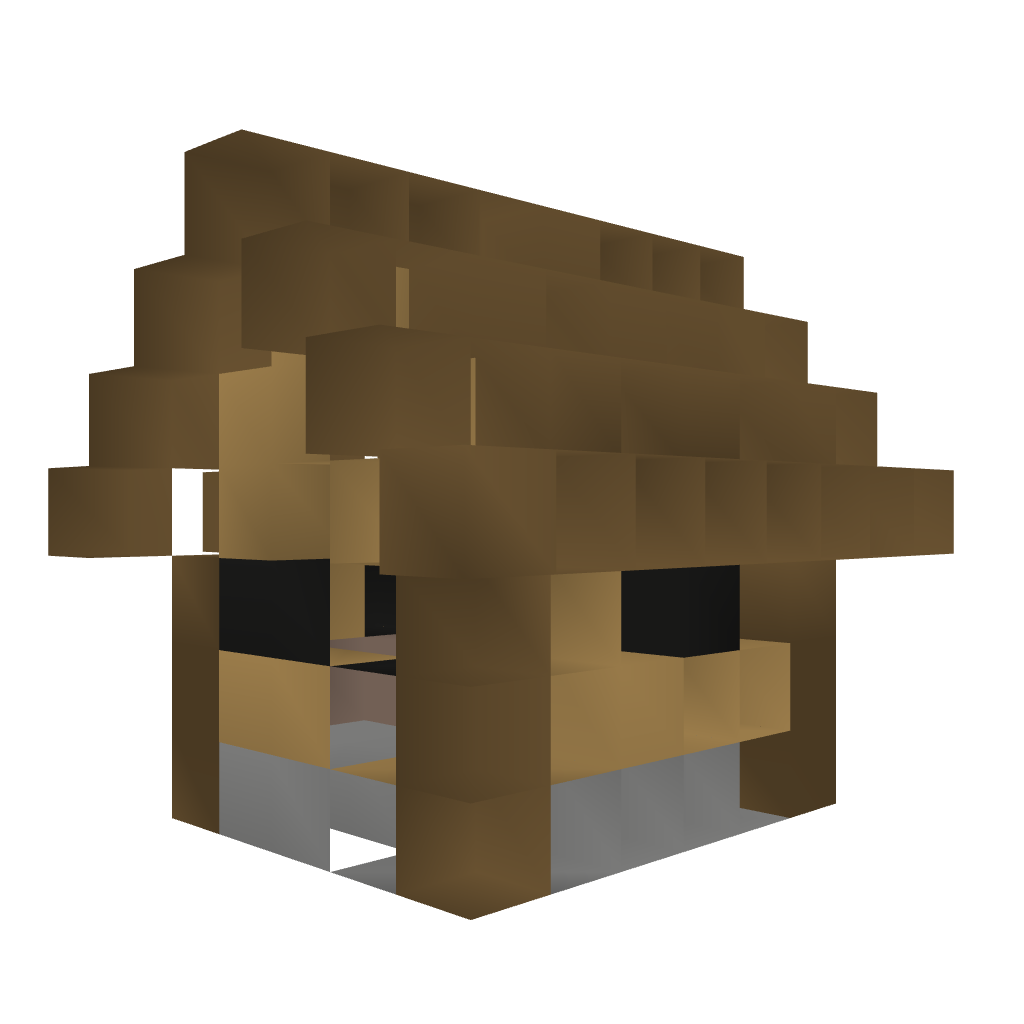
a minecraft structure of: pig house